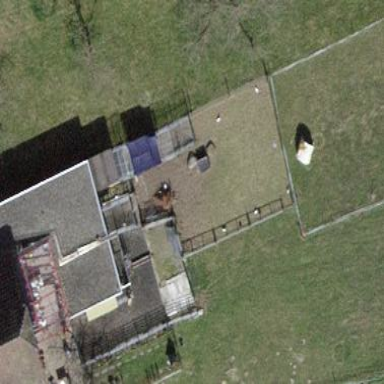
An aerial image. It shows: Shed.